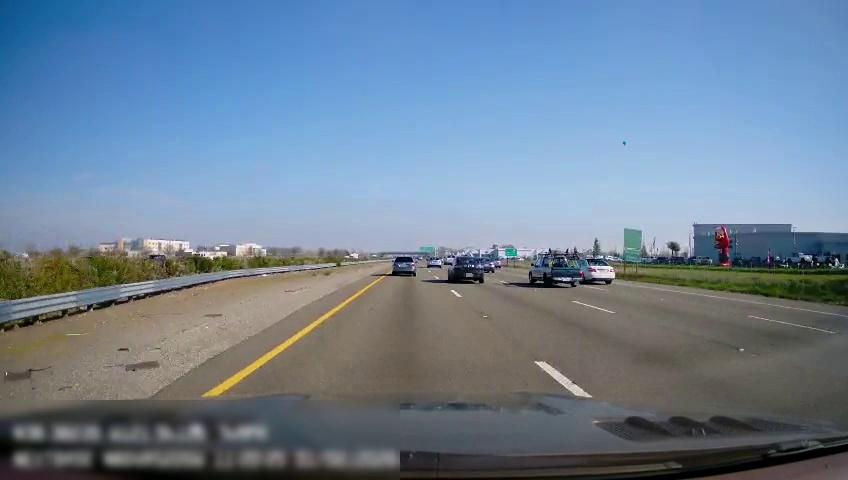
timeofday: Day
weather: Sunny
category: Drivable Space
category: Vehicles | Car
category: Vehicles | Car
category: Vehicles | Car
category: Vehicles | SUV
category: Vehicles | Car
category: Vehicles | Car
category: Vehicles | Car
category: Vehicles | Truck
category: Vehicles | Car
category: Lanes | Current Lane
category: Lanes | Current Lane
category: Lanes | Alternate Lane
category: Lanes | Alternate Lane
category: Lanes | Alternate Lane
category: Traffic | Signs
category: Traffic | Signs